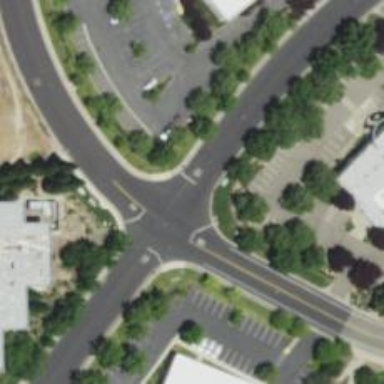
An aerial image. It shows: Stop road.